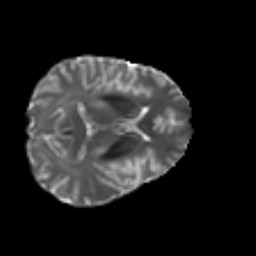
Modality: T2w
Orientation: axial
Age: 44
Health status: ill
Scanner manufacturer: philips
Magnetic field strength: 3 T
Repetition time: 9 s
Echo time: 0.127 s